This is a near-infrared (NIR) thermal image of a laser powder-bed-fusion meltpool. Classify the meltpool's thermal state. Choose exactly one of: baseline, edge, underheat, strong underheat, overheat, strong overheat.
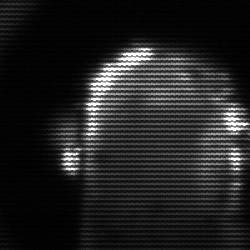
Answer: baseline